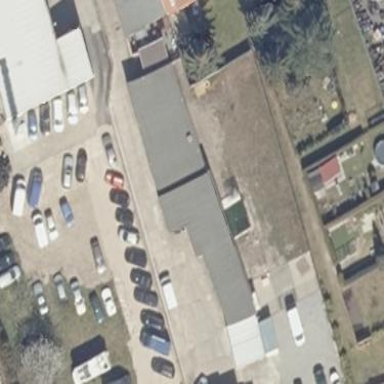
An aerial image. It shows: Garage.